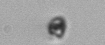
Label: Pyramimonas